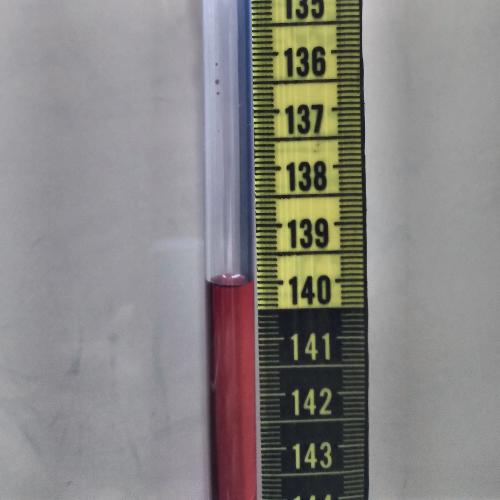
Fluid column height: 140.0 cm